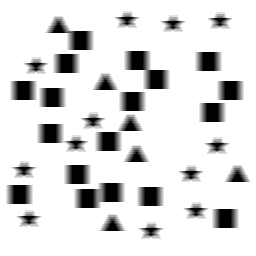
Squares: 18
Triangles: 6
Stars: 12
Total shapes: 36